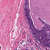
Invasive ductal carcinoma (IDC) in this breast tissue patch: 0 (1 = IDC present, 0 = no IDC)